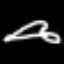
Label: frog